Interaction volume radius: 10 \u00c5
Interaction volume height: 20 \u00c5
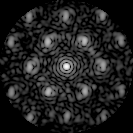
Disorder parameter: 0.4648